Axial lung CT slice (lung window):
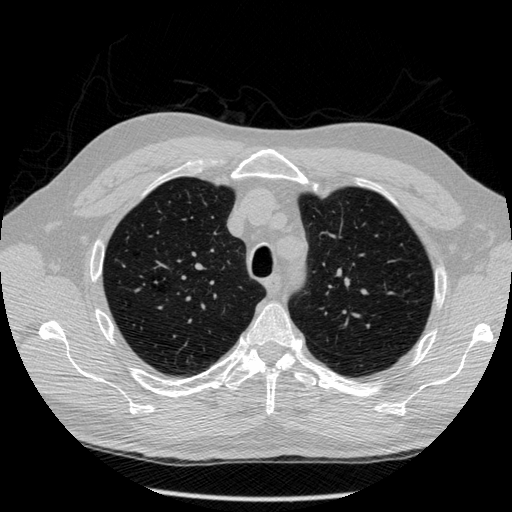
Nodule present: no